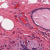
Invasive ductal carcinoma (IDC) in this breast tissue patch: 1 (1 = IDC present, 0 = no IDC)